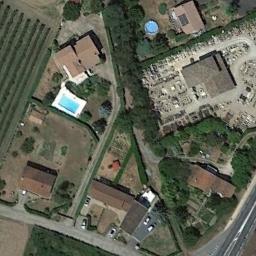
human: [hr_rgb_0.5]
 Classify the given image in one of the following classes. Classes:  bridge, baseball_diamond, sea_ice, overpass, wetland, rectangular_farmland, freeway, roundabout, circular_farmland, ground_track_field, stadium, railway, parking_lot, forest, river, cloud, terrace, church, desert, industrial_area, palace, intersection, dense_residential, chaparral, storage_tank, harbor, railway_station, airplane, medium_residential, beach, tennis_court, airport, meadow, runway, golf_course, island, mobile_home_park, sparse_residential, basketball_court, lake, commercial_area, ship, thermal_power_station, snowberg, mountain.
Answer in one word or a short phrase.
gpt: medium_residential